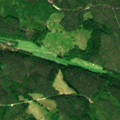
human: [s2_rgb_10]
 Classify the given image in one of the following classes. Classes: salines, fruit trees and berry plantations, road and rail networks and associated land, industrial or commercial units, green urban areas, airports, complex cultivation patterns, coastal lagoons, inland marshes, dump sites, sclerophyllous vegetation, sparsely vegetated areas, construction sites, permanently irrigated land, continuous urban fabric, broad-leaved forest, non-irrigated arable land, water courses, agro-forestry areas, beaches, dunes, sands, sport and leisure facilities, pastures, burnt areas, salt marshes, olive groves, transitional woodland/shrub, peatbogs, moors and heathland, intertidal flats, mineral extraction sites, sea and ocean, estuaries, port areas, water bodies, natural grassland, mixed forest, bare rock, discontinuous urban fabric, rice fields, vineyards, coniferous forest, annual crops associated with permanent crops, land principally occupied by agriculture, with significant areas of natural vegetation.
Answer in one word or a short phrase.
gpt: coniferous forest